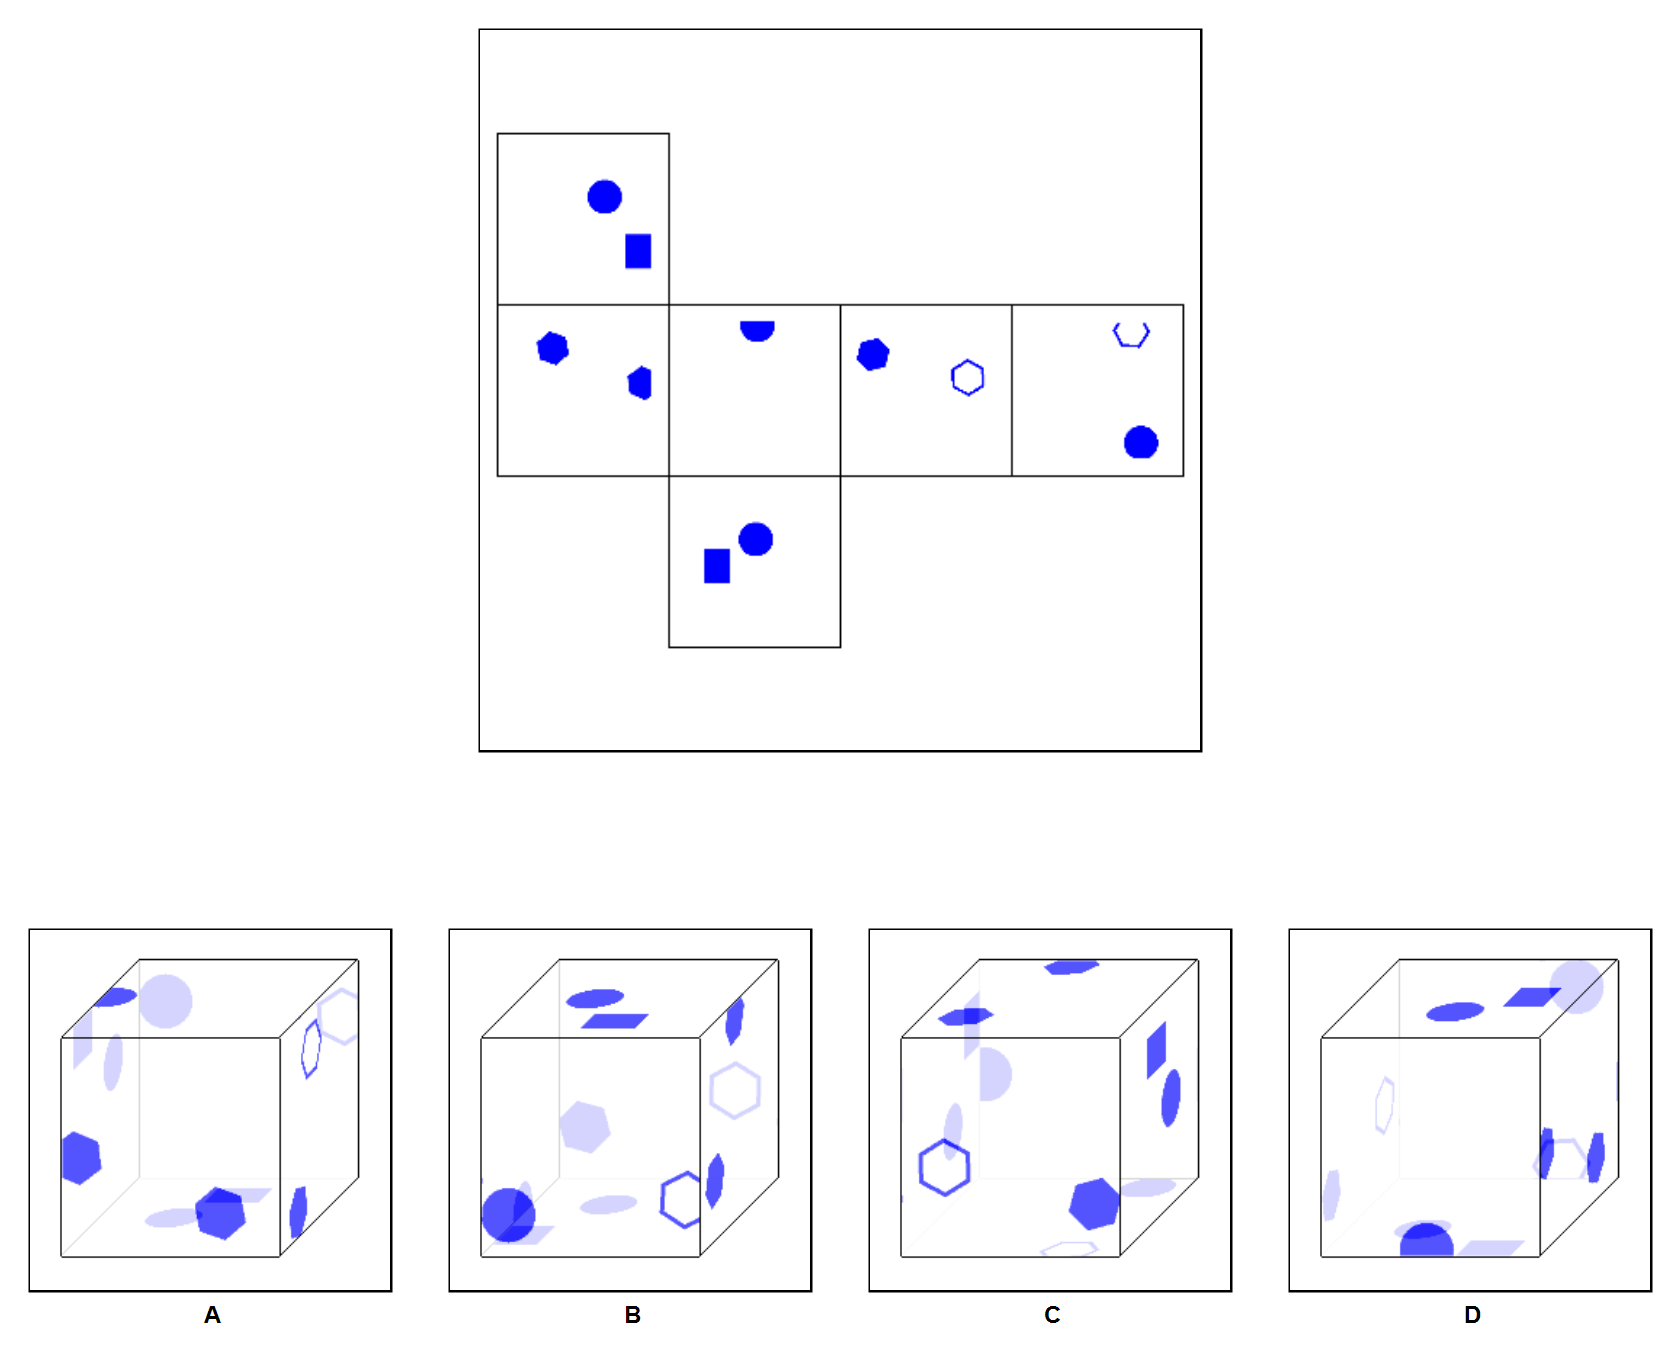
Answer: D